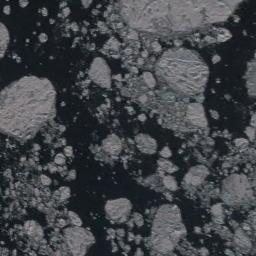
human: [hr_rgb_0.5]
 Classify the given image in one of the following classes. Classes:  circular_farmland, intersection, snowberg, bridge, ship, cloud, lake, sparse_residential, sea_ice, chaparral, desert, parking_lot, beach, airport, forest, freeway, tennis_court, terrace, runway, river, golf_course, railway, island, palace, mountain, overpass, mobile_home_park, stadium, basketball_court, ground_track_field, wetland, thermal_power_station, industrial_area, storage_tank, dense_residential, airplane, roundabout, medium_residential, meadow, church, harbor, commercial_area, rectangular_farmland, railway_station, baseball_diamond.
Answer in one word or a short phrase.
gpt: sea_ice